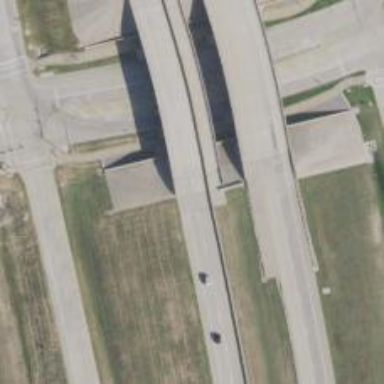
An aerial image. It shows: Bridge over motorway.